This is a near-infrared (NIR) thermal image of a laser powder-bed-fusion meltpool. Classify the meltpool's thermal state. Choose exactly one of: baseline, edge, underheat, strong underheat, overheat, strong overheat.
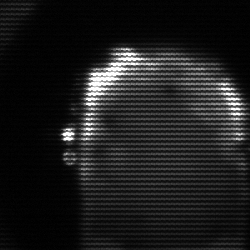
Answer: baseline